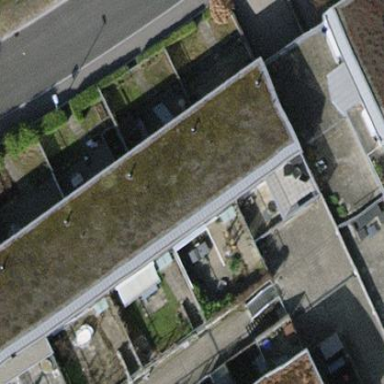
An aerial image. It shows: Flat roof terrace building.